Question: I am working on a kiosk application using Windows 7 as the OS, and Win32 C++ to detect and manage USB drives. We just found a bug where, if a USB is corrupt in some way, the OS will pop up the following dialog which is hidden behind the kiosk application and therefore never gets shown.

When a user goes to copy to this drive, the application crashes.
I have been looking for a way to detect when I get a USB DBT_DEVICEARRIVAL notification whether or not this newly added USB is corrupt, but haven't come up with any good possibilities. What I have come up with is the possibility of calling DeviceIoControl() and passing IOCTL_DISK_GET_PARTITION_INFO as the control code, since the PARTITION_INFORMATION structure returned can tell me whether the partition type is recognized or not. But this doesn't necessarily tell me whether the USB is corrupt. I assume this is more likely to tell whether this is a recognized NTFS format, as opposed to a format written by a Linux or Mac system.
Can anyone tell me how I could go about detecting corruption in a newly added USB drive, so that I can take the necessary next steps?
One more thing. I've tried to purposefully create a corruption on my USB drive so that I can emulate the issue found by our user, but Win7 seems to be smart enough to stop me from doing that. Does anyone know of a way to create a corrupted USB drive for test purposes?
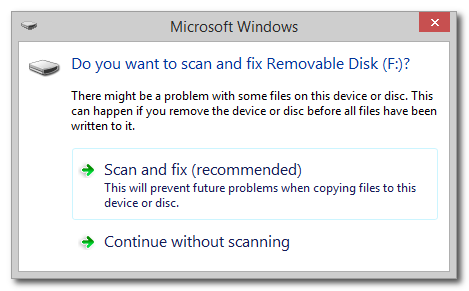
Answer: You're incorrectly relating this to USB. Instead, it's a volume flag. Obtaining this status is possible via WMI, for example. See 'Win32_LogicalDisk.VolumeDirty' - if TRUE, then disk requires chkdsk. Once you know the volume requires repairing, you can run chkdsk.exe from your program.
You can also use 'fsutil dirty query f:' to check if volume requires repair, and 'fsutil dirty set f:' to manually set this bit. That also allows you to make a test USB.
On some computers, Scan&Fix popup may be disabled. Still, if you set dirty bit, Scan&Fix will show computers where it's not disabled.
PS: I think you should figure why your app crashes and fix that as well. I believe that is a separate problem in your app.